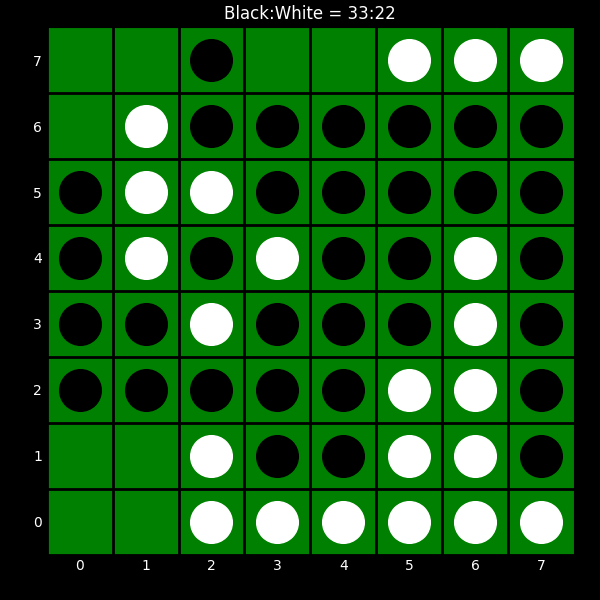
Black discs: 33
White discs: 22